Interaction volume radius: 5 \u00c5
Interaction volume height: 10 \u00c5
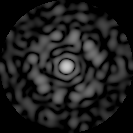
Disorder parameter: 0.8001